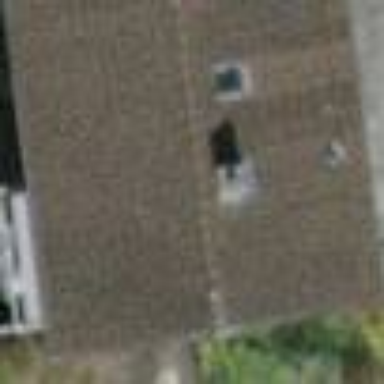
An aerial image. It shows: Building with tiled roof.